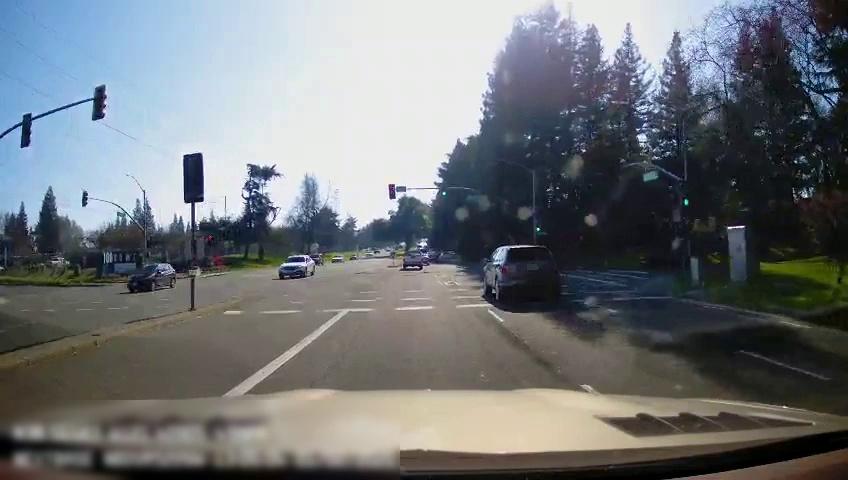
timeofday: Day
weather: Sunny
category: Drivable Space
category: Vehicles | Car
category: Vehicles | Car
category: Vehicles | SUV
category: Vehicles | Car
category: Vehicles | Truck
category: Vehicles | SUV
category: Vehicles | Car
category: Lanes | Current Lane
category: Lanes | Current Lane
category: Lanes | Current Lane
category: Lanes | Alternate Lane
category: Traffic | Lights
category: Traffic | Lights
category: Traffic | Lights
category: Traffic | Lights
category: Traffic | Signs
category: Traffic | Lights
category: Traffic | Signs
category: Traffic | Lights